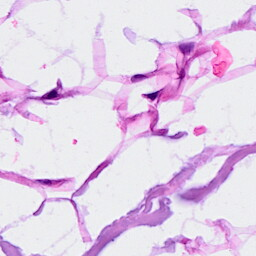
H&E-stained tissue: Breast